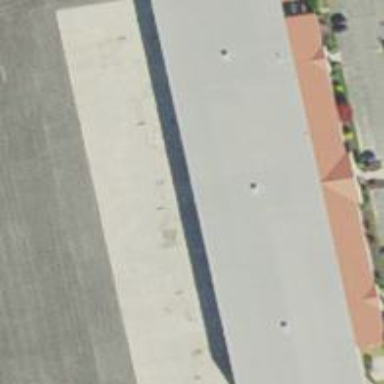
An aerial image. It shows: Hangar.